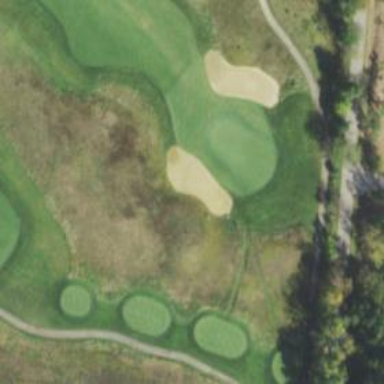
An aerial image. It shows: Golf bunker filled with sandy terrain.